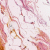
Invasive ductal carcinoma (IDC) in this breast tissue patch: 0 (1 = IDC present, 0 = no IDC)